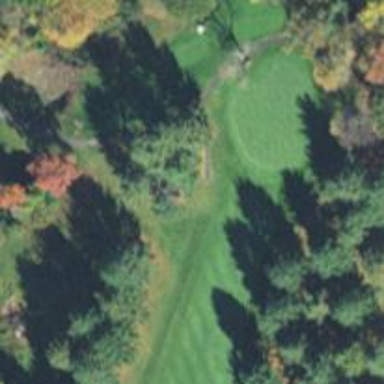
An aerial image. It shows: Pathway for golfing.